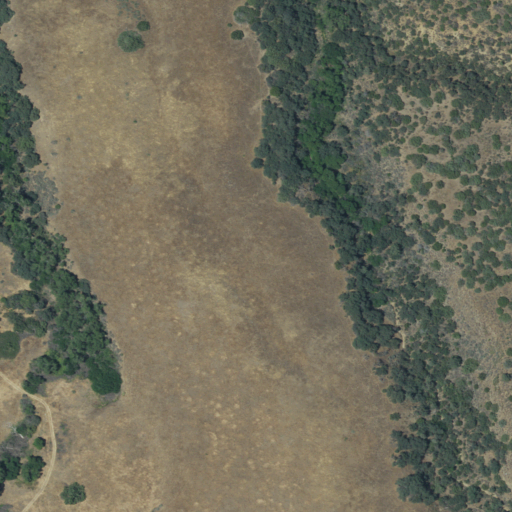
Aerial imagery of plain(s) in California named Neasons Flat containing grassland, shrub, and mixed forest